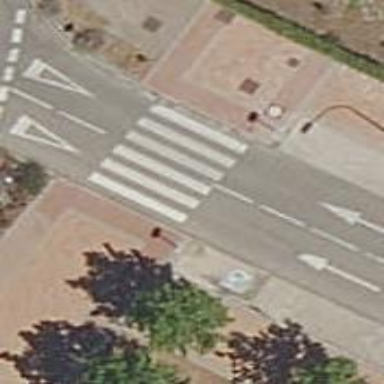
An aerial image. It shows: Uncontrolled road crossing.